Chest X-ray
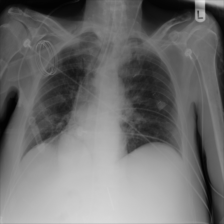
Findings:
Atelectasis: negative
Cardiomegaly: negative
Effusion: negative
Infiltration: positive
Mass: negative
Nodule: negative
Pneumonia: negative
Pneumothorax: negative
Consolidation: negative
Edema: negative
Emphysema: negative
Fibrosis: negative
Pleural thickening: negative
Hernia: negative